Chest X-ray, PA view. Patient: 52 years old, sex M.
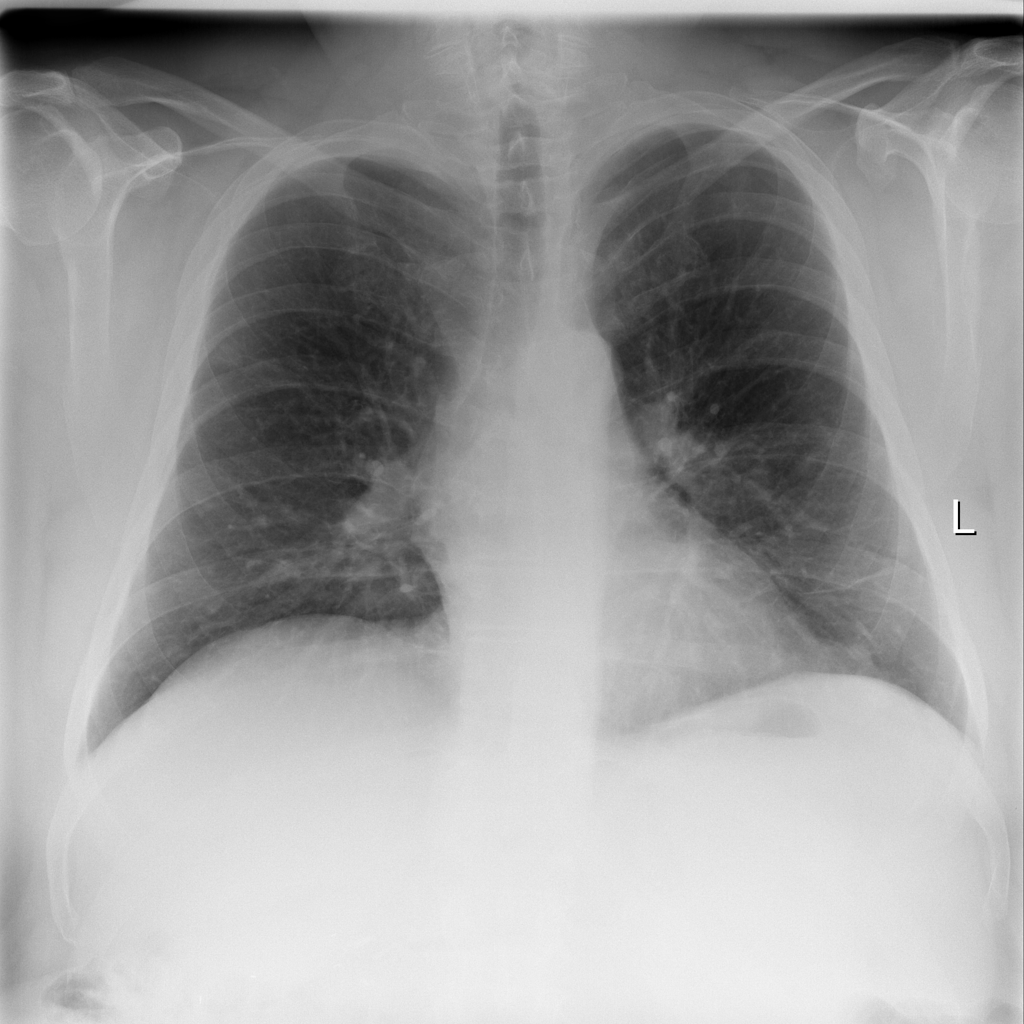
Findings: No Finding